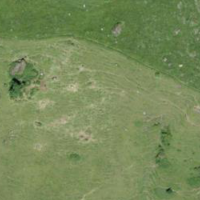
EUNIS habitat code: 23
Species observed at this site:
Euphorbia cyparissias